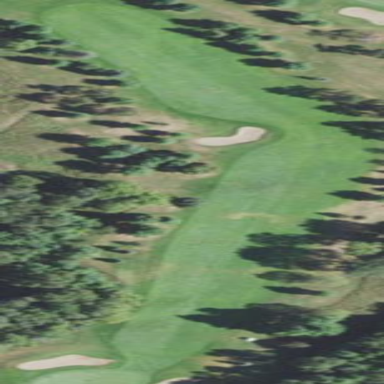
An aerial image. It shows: Golf fairway surrounded by grass.